Question: I would like to make my y axis labels horizontal, while keeping my y axis titles as parallel.
When I try inputting las=1 into the twoor.plot()argument, nothing happens. I have also tried ylas=1, y_las=1, lylas=1, rylas=1, and nothing happens. The only way I've been able to make my yaxis labels horizontal, is by using par(las=1), but then this makes my y-axis titles horizontal too, which I don't want...
This is my code so far:
'''
par(las=1)
yFrequency <- c(0,20,40,60,80,100,120,140,160)
GS_class_labels <- c("<2", "2-4", "4-8", "8-16", "16-32", "32-64", "64-128", "128<")
twoord.plot(data=distribution,lx="Var1",ly="Freq", ry="cum_percentile",
main="B1 Surface Grain Size Distribution",
xlim=NULL,lylim=c(0,160),rylim=NULL,lwd=1.5,
lcol=1,rcol=2,xlab="Grain Size (mm)",lytickpos=yFrequency,
ylab="Frequency",ylab.at=NA,
rytickpos=NA,rylab="Percent Finer Than (%)",rylab.at=NA,
lpch=1,rpch=2,
type="b",xtickpos=NULL,xticklab=GS_class_labels,
halfwidth=0.4,axislab.cex=1.1,
do.first=NULL,xaxt="s", yticklab=yFrequency, cex.lab=1)
'''

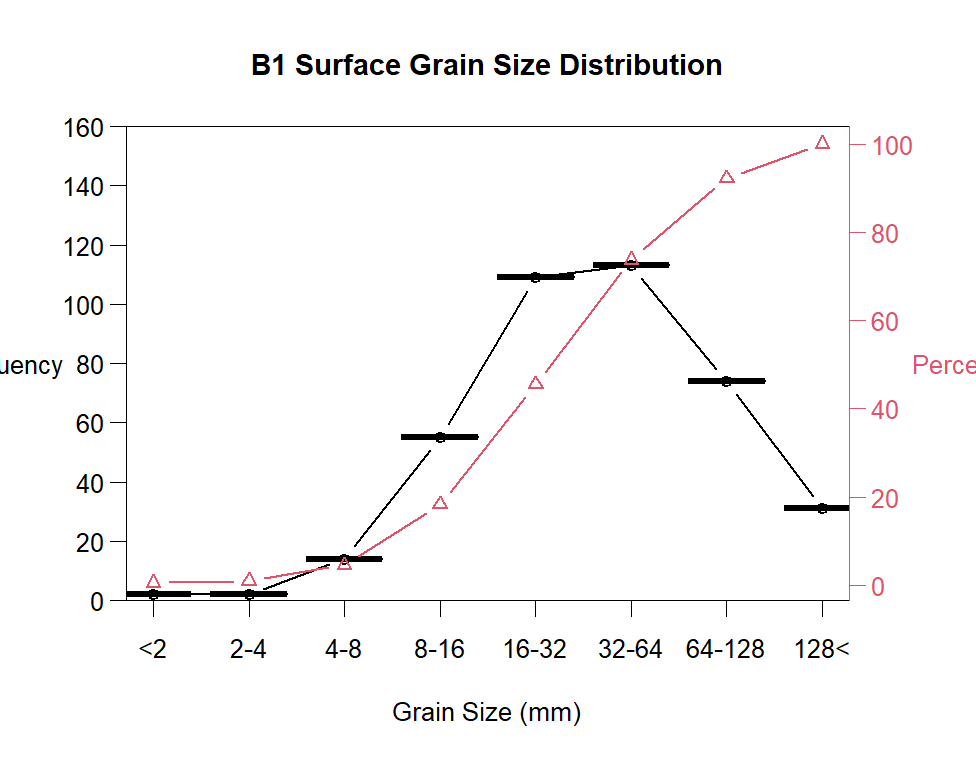
Answer: An alternative way to set the y axis labels parallel is as follows.
(1) Set both of the 'ylab' and 'rylab' from 'twoord.plot' to empty.
(2) Use 'mtext' and set the parameters accordingly.
Here is the code to do that. Because you don't provide the 'distribution' data, I use 'iris' data just to make it possible to generate the plot.
'''
# Emptying both of ylab and rylab
twoord.plot(data = iris,lx="Sepal.Length",ly="Petal.Width", ry="Sepal.Width",
main="B1 Surface Grain Size Distribution",
xlim=NULL,lylim=c(0,160),rylim=NULL,lwd=1.5,
lcol=1,rcol=2,xlab="Grain Size (mm)",lytickpos=yFrequency,
ylab="",ylab.at=NA,
rytickpos=NA,rylab="",rylab.at=NA,
lpch=1,rpch=2,
type="b",xtickpos=NULL,xticklab=GS_class_labels,
halfwidth=0.4,axislab.cex=1.1,
do.first=NULL,xaxt="n",yaxt="n", #yticklab=yFrequency,
cex.lab=1)
# Assign the previous labels of ylab and rylab to the *text* parameter of *mtext*.
# side = 2 means the left side. side = 4 means the right side.
# las = 0 is the parallel style of the text.
# line shows the distance of the text from the y axis.
mtext(text = "Frequency", side = 2, las = 0, line = 2.5)
mtext(text = "Percent Finer Than (%)", side = 4, las = 0, line = 0.5)
'''
The resulted plot:
<URL>